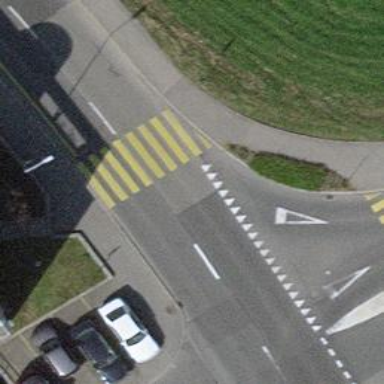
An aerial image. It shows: Zebra crossing on the road.